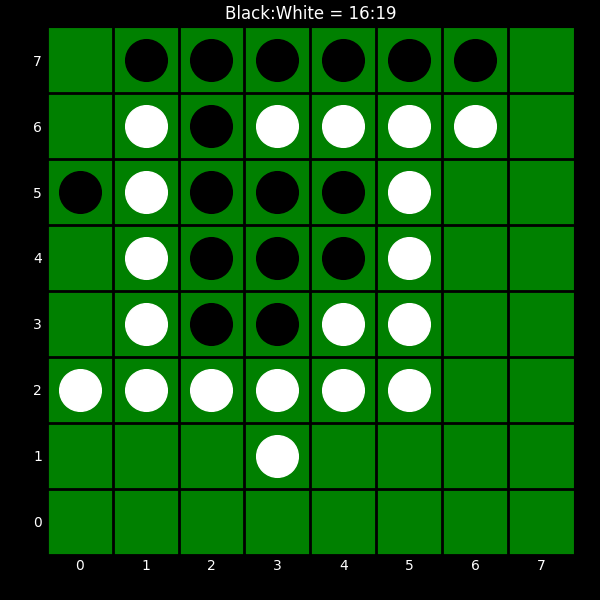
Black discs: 16
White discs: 19